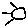
Label: sun